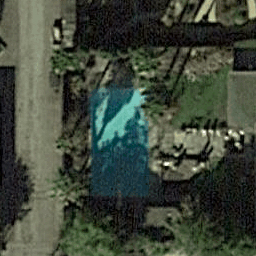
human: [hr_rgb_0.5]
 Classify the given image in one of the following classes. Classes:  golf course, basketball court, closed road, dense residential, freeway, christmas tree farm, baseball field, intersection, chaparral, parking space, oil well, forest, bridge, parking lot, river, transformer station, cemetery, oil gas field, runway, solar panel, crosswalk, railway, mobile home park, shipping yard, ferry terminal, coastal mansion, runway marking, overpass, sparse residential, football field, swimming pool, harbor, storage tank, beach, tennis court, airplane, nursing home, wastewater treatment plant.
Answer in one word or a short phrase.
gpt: swimming pool